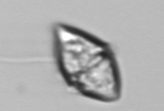
Label: Gyrodinium